Current action and preconditions to check: path_clear

Your task: For each precondition in the list above, predict whether it will hold at this action.

Consider the current scene as observed from the mobile robot's camera, and analyze the predicted future states of all dynamic agents (e.g., people, animals, vehicles, or any moving entities) within the NEXT SECOND.

IMPORTANT: Only answer "very likely" if you are absolutely certain—based on strong, clear evidence—that a dynamic agent will violate the precondition in the predicted future state. Do NOT answer "very likely" for unlikely, ambiguous, or low-probability risks.

Ask yourself for each precondition: Is there a high probability, with clear and convincing evidence, that the predicted future states of any dynamic agent will interfere with the predicted future state of the currently executing action within the NEXT SECOND, causing that precondition to fail?

Assess the risk level based on these predictions. Use "likely" or "very likely" if motions create a clear risk of interference.

Use "neutral" or "improbable" if agents are nearby but their predicted paths are clearly diverging or non-conflicting.

Failure Risk Categories: "very improbable", "improbable", "neutral", "likely", "very likely"

Answer Format: Output ONLY the probability_of_failure value from these categories: "very improbable", "improbable", "neutral", "likely", "very likely"

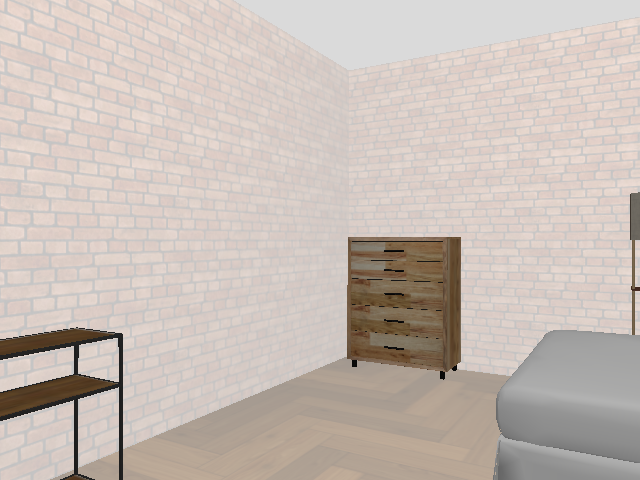

Answer: very improbable